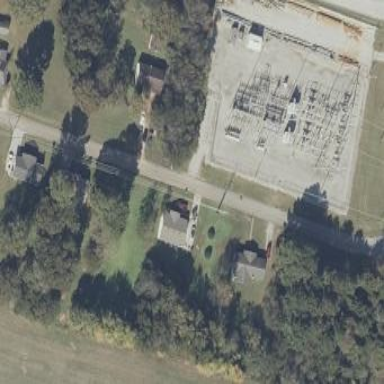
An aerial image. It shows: Distribution substation surrounded by fence.